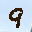
Label: 9